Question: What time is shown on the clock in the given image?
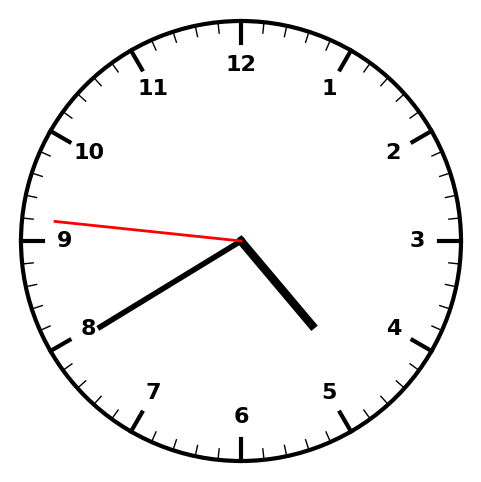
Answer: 04:39:46